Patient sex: M
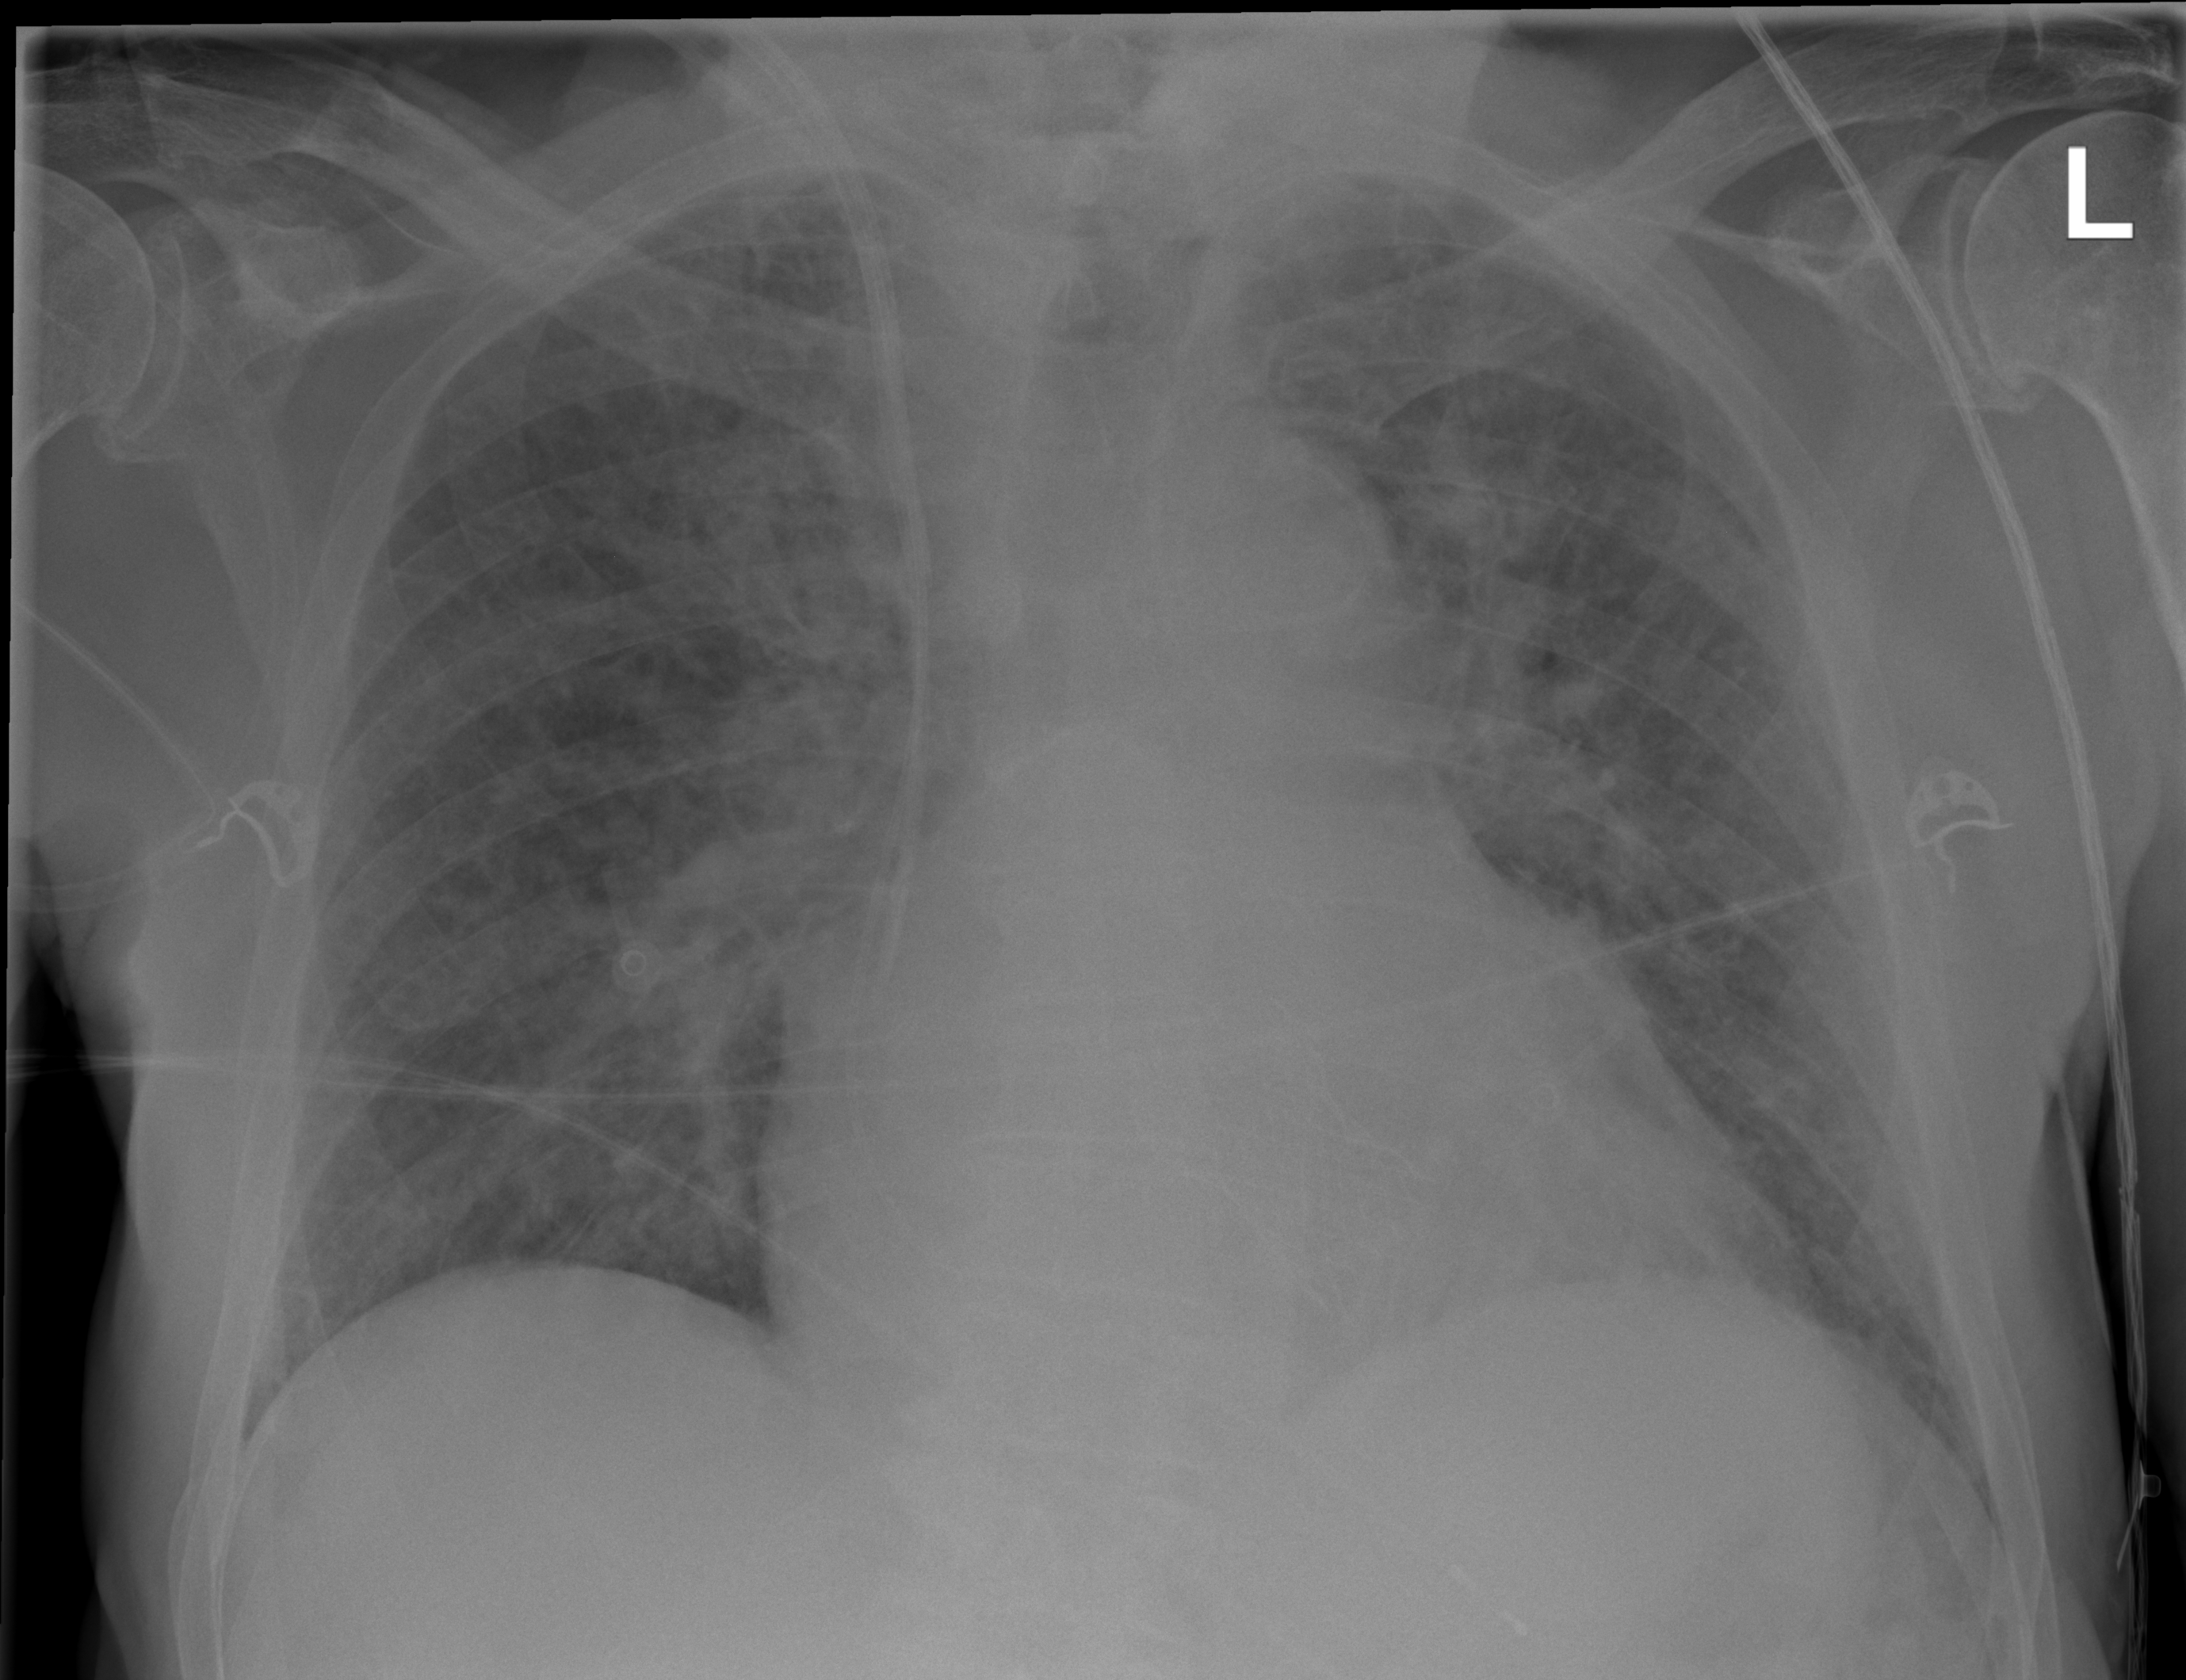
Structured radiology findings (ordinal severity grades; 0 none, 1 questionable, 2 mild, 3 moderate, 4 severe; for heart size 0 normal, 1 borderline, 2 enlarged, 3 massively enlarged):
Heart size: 2
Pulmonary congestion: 3
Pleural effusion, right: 1
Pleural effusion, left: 1
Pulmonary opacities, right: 3
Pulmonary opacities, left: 3
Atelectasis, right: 2
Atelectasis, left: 2